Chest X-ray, PA view. Patient: 28 years old, sex M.
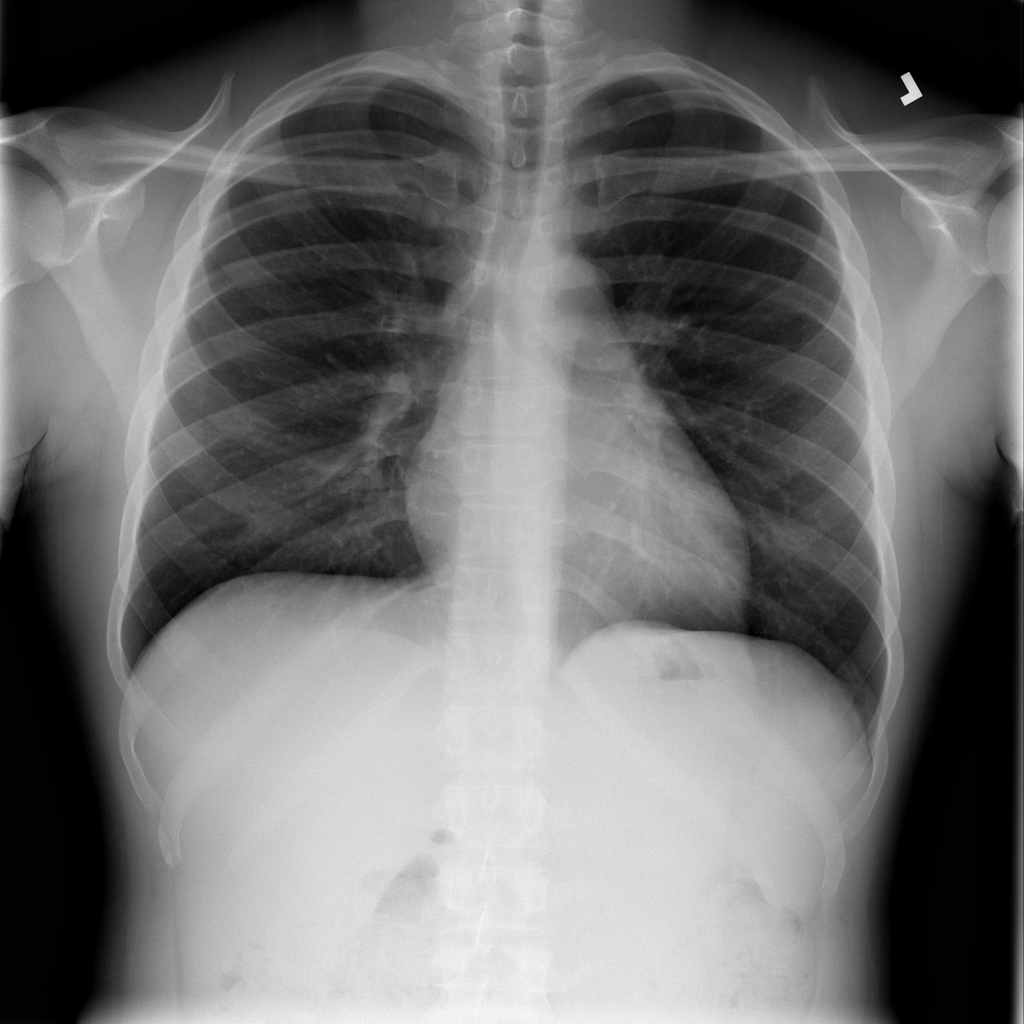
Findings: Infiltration